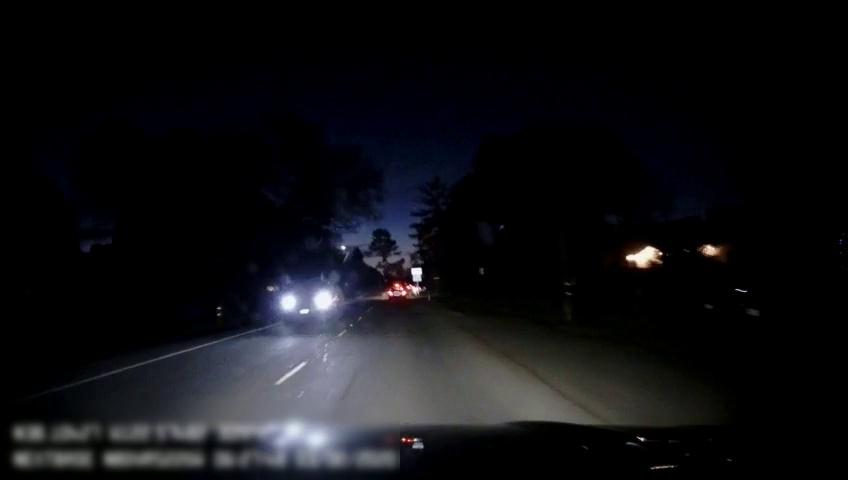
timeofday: Night
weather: Cloudy
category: Drivable Space
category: Vehicles | Car
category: Lanes | Opposite Lane
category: Lanes | Current Lane
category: Traffic | Signs
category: Traffic | Signs